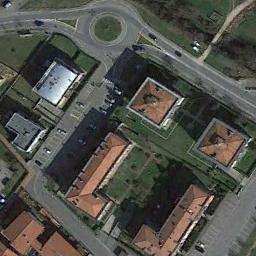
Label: roundabout